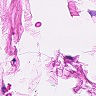
Metastatic tissue present: no